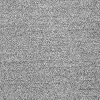
Atmospheric dust classification: dusty